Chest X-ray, PA view. Patient: 51 years old, sex F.
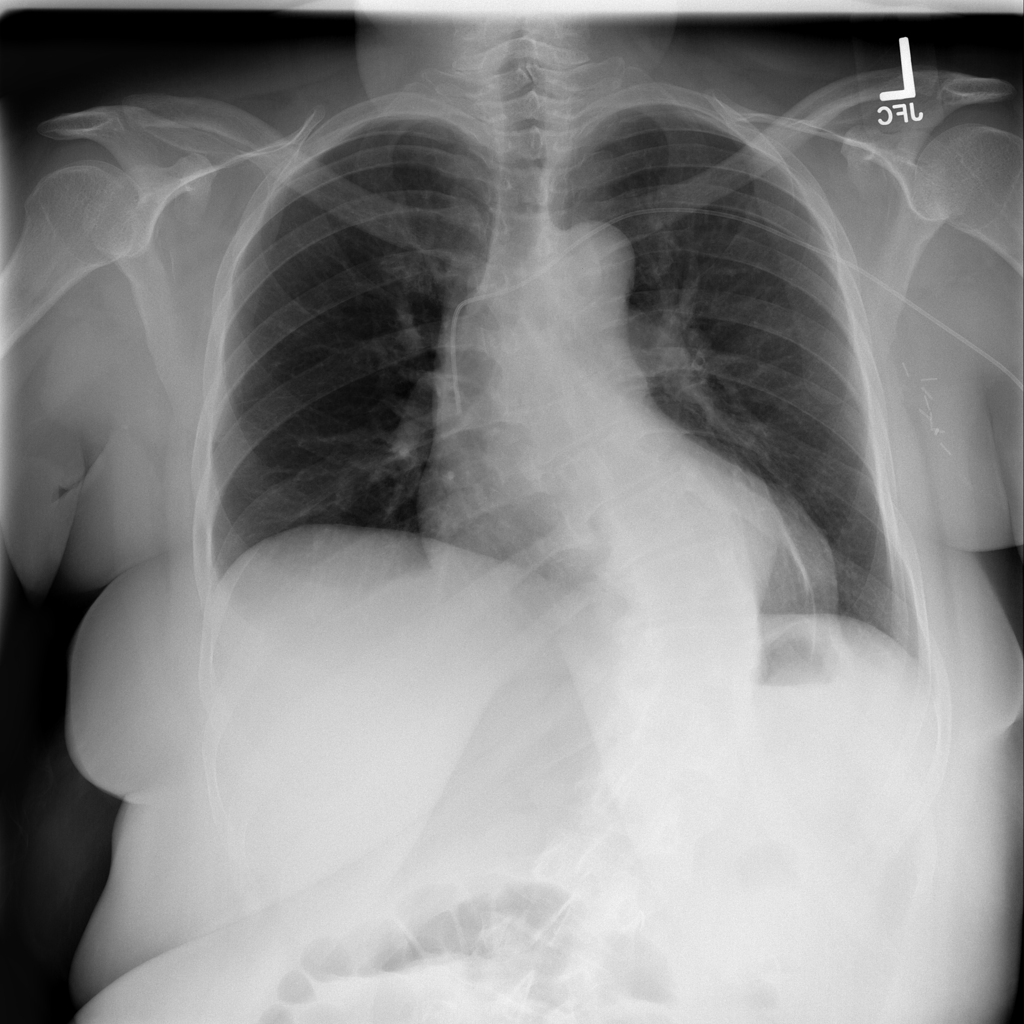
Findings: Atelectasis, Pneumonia